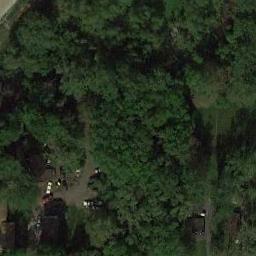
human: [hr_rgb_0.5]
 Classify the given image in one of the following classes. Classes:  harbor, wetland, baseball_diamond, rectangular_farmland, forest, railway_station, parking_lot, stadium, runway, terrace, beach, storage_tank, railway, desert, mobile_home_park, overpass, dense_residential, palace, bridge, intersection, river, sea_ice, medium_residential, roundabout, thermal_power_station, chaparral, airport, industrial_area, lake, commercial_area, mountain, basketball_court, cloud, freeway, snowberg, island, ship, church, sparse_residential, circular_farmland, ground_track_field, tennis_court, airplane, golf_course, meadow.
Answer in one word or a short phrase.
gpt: forest